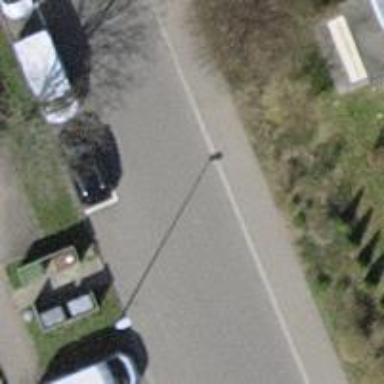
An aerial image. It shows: Footway surfaced with paving stones.